Question: I'm trying to initialize ALAssetsGroupType constant in Swift (Xcode 6.4.):
'''
let groupTypes: ALAssetsGroupType = ALAssetsGroupType(ALAssetsGroupAll)
'''
But It doesn't compile for 32bit devices(ex, iPhone 5) and I get error:

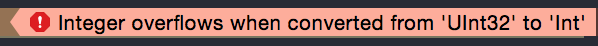
Answer: There's probably a better way, but the direct approach is to use the constructor for 'Int32' to create a signed 'Int32' from a 'UInt32':
'''
let groupTypes: ALAssetsGroupType = ALAssetsGroupType(Int32(bitPattern: ALAssetsGroupAll))
'''
---
## Explanation
If you option-click on 'ALAssetsGroupType' you will see that it is a typealias for 'Int':
'''
typealias ALAssetsGroupType = Int
'''
But, if you then click on 'AssetsLibrary' next to you will see that in the header file it is actually a typedef for 'NSUInteger':
'''
typedef NSUInteger ALAssetsGroupType;
'''
So, what's going on here? Why doesn't Swift treat 'NSUInteger' as 'UInt'? Swift is a strongly typed language, which means you can't just assign a 'Int' to an 'UInt' without conversion. To keep our lives simpler and to remove many of those conversions, the Swift engineers decided to treat 'NSUInteger' as 'Int' which saves a lot of hassle .
The next piece of the mystery is the definition of 'ALAssetsGroupAll':
'''
enum {
ALAssetsGroupLibrary = (1 << 0), // The Library group that includes all assets.
ALAssetsGroupAlbum = (1 << 1), // All the albums synced from iTunes or created on the device.
ALAssetsGroupEvent = (1 << 2), // All the events synced from iTunes.
ALAssetsGroupFaces = (1 << 3), // All the faces albums synced from iTunes.
ALAssetsGroupSavedPhotos = (1 << 4), // The Saved Photos album.
#if __IPHONE_5_0 <= __IPHONE_OS_VERSION_MAX_ALLOWED
ALAssetsGroupPhotoStream = (1 << 5), // The PhotoStream album.
#endif
ALAssetsGroupAll = 0xFFFFFFFF, // The same as ORing together all the available group types,
};
'''
Note that the comment next to 'ALAssetsGroupAll' says '"The same as ORing together all the available group types"'. Well, '0x3F' would have sufficed, but presumably the author decided to set of the bits just to future proof it in case other options were added in the future.
The problem is that while '0xFFFFFFFF' fits in an 'NSUInteger', it doesn't fit into an 'Int32', so you get an overflow warning on 32-bit systems. The solution provided above converts the 'UInt32' '0xFFFFFFFF' into an 'Int32' with the same bitPattern. That then gets converted to an 'ALAssetsGroupType' which is just an 'Int', so on a 32-bit system you get an 'Int' with all bits set (which is the representation of '-1'). On a 64-bit system, the 'Int32' value of '-1' gets sign extended to '-1' in 64-bit which sets all 64 bits of the value.
Another way to solve it is to define your own 'AllGroups':
'''
let AllGroups = -1 // all bits set
let groupTypes: ALAssetsGroupType = AllGroups
'''
Note, this is deprecated in iOS 9:
'''
typedef NSUInteger ALAssetsGroupType NS_DEPRECATED_IOS(4_0, 9_0, "Use PHAssetCollectionType and PHAssetCollectionSubtype in the Photos framework instead");
'''